Question: I have set up some gesture recognition in an app that I'm building. One of the gestures is a single finger single tap, which hides the toolbar at the top of the screen. Works great except for one thing: a tap on a link causes the toolbar to go away, too.
Is it possible to detect a tap that was not a tap on a link? Could I do this by seeing where the tap occurred, and only take action if it didn't occur on an html link? Is this is possible, a pointer to how to determine if a link was tapped would be helpful.
Per Octys suggestion, I did attempt to wrap the UIWebView inside a UIView. I'm using interface builder, so I inserted a view in the hierarchy, and made the UIWebView a "child" of the new UIView. The hierarchy looks like this now:

I added an IBOutlet for the view in my view controller, and linked it up in interface builder.
I changed the gesture recognizer setup to look like this:
'''
UITapGestureRecognizer* singleTap=[[UITapGestureRecognizer alloc]initWithTarget:self action:@selector(handleSingleTap:)];
singleTap.numberOfTouchesRequired=1;
singleTap.delegate=self;
[self.UIWebViewContainer addGestureRecognizer:singleTap];
[singleTap release];
'''
This code resides in viewDidLoad.
As before, the code correctly sees a single finger single tap, but a tap on a link in the UIWebView also causes the toolbar to go away. I only want the toolbar to go away if a link was NOT tapped.
Anyone have any suggestions?
Thank you.
Chris
Thanks
Chris
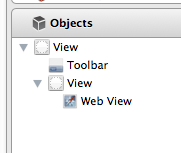
Answer: Try wrapping your 'UIWebView' in a 'UIView' container and set your gesture recognizers on the container view. Touch events that are not handled by the 'UIWebView' will be passed up the view hierarchy and be intercepted by your container view, assuming it implements the appropriate handlers (and it is these handlers that should implement the code for hiding the toolbars...).